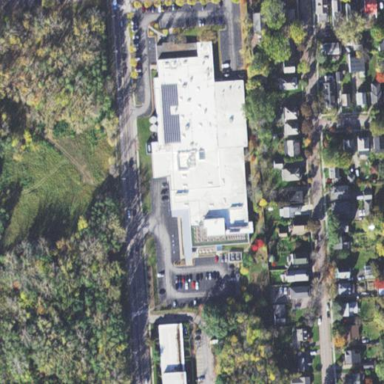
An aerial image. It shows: Building.